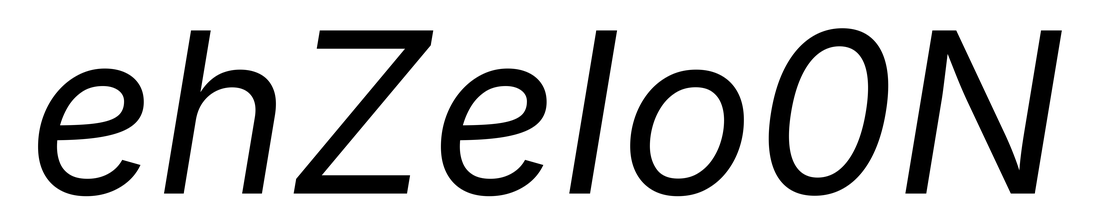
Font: Inter-Italic_Italic